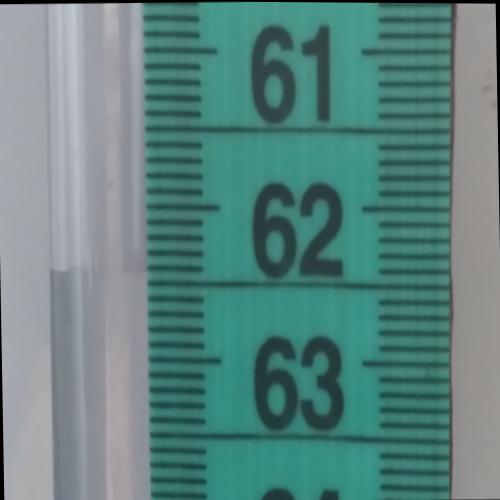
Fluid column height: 62.4 cm